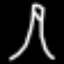
Label: The Eiffel Tower